Question: I am developing an HTML based ui, as i am new to css so please suggest.
I want to format my UI so that spacing between the top & bottom line & button decreases.
Also the text to be moved little up so that it comes in center of alligned with button.
Please see the attached image, i have edited it and added arrow to it.
Also is it possible to replace multiple ' ' with some ?
'''
<!DOCTYPE html>
<html>
<head>
<style>
body
{
background-color:#292B3B;
}
h1 {color:white;}
p {color:#DDDFED; font-size:150%; text-indent:5px; align="middle"}
</style>
</head>
<body>
<h1>My CSS web page!</h1>
<hr>
<p>
<input type="image" src="https://encrypted-tbn0.gstatic.com/images?q=tbn:ANd9GcS6QBsJ91Xp2YoqjiDe4qbYAGSf8deoyI0c1TutLDPrxwuQb34-" onclick="alert('clicked')" value="Submit" alt="Bulb pop up" width="48" height="48" />
&nbsp; &nbsp; &nbsp; &nbsp; &nbsp; &nbsp; &nbsp; &nbsp; &nbsp; &nbsp;
Button One
</p>
<hr>
<p>
<input type="image" src="https://encrypted-tbn0.gstatic.com/images?q=tbn:ANd9GcS6QBsJ91Xp2YoqjiDe4qbYAGSf8deoyI0c1TutLDPrxwuQb34-" onclick="alert('clicked')" value="Submit" alt="Bulb pop up" width="48" height="48" />
&nbsp; &nbsp; &nbsp; &nbsp; &nbsp; &nbsp; &nbsp; &nbsp; &nbsp; &nbsp;
Button Two
</p>
<hr>
</body>
</html>
'''

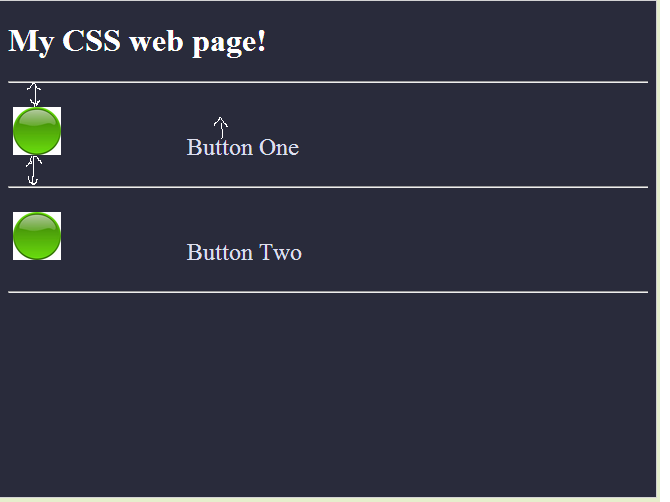
Answer: The issue is that you are not resetting the default 'margin' and 'padding' applied by the browser, so use the snippet below..
'''
* {
margin: 0;
padding: 0;
}
'''
<URL>
Or to have max consistent cross browser experience, you can use <URL>.
You will require the snippet below for aligning your image vertically centered..
'''
input[type=image] {
vertical-align: middle;
}
'''
Also, 'align="middle"' is incorrect, you should use 'text-align: center;' instead.
---
Rounding up the entire thing...
<URL>
'''
* {
margin: 0;
padding: 0;
}
body {
background-color:#292B3B;
}
h1 {
color:white;
padding: 10px;
}
p {
color:#DDDFED;
font-size:150%;
text-indent:5px;
padding: 10px;
}
input[type=image] {
vertical-align: middle;
}
'''